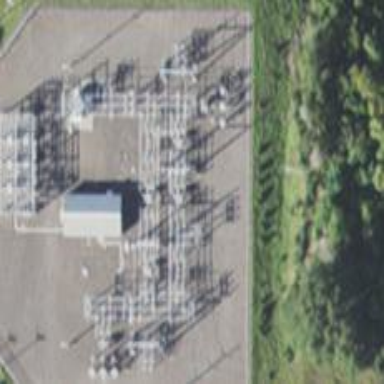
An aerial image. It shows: Distribution level power substation.